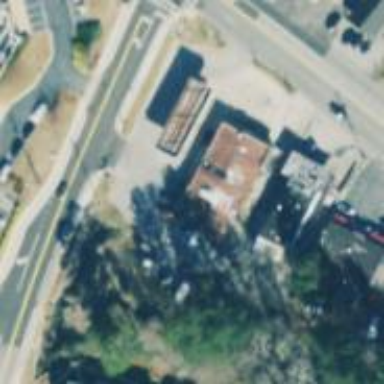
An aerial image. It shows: Convenience shop.